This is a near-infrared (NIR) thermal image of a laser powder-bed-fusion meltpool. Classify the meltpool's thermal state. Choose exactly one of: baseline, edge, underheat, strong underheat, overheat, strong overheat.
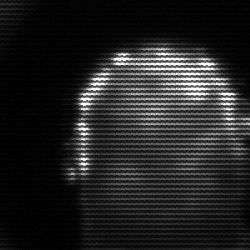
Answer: baseline